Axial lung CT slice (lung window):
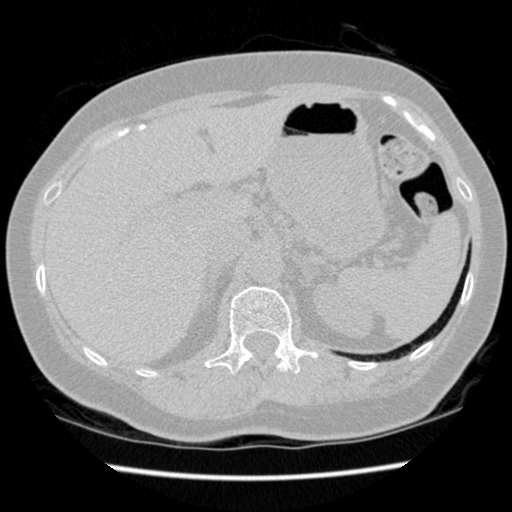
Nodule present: no